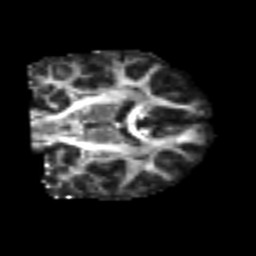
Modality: FA
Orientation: coronal
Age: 53
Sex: male
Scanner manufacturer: siemens
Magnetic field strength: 3 T
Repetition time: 4.999 s
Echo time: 0.07946 s